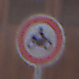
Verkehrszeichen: VerbotKraftraeder
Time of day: MorningAfternoon
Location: Outdoor (Urban)
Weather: PartlyCloudy
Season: NotSpecified
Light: Natural